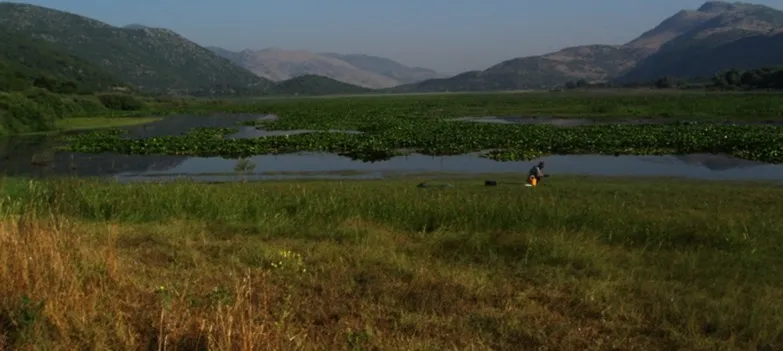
Southern lake shore of Lake Kalodiki where cored sediments show evidence of deforestation and increased runoff in the past. The increased runoff has most likely resulted in the deposition of slope fans that have reached the lake shore as is shown in the picture (photo R. Lelivelt).
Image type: medical_photograph (skin_photograph)